Question:
firefox is the only browser not showing this magic gap. i don't really understand why this gap is showing up to be honest, i'm assuming some of you have ran into this and there is a simple solution i don't really understand why this gap is showing up to be honest, i'm assuming some of you have ran into this and there is a simple solution
here is my css menu code here is my css menu code here is my css menu code
'''
#tabs {
font: bold 11px/1.5em Verdana;
float:left;
width:800px;
height:35px;
background:#FFFFFF;
font-size:93%;
line-height:normal;
}
#tabs ul {
margin:0;
padding:7px 10px 0 10px;
list-style:none;
}
#tabs li {
display:inline;
margin:0;
padding:0;
}
#tabs a {
float:left;
background:url("images/tableft14.gif") no-repeat left top;
margin:0;
padding:0 0 0 4px;
text-decoration:none;
}
#tabs a span {
float:left;
display:block;
background:url("images/tabright14.gif") no-repeat right top;
padding:5px 15px 4px 6px;
color:#666;
}
/* Commented Backslash Hack hides rule from IE5-Mac \*/
#tabs a span {float:none;}
/* End IE5-Mac hack */
#tabs a:hover span {
color:#000;
}
#tabs a:hover {
background-position:0% -42px;
}
#tabs a:hover span {
background-position:100% -42px;
}
'''
This is the css code thats below the menu div
'''
#main-lower {
height: 700px;
background-color:white;
}
#specials {
background-color:#F0F0F0;
width: 870px;
height: 100%;
float: left;
border:1px solid #e2e2e2;
-webkit-border-top-left-radius: 10px;
-webkit-border-bottom-left-radius: 10px;
-moz-border-radius-topleft: 10px;
-moz-border-radius-bottomleft: 10px;
border-top-left-radius: 10px;
border-bottom-left-radius: 10px;
}
'''
i don't really understand why this gap is showing up to be honest, i'm assuming some of you have ran into this and there is a simple solution
stright from source code
'''
<div id="tabs">
<ul>
<li><a href='http://' title=''><span>New Deals</span></a></li><li><a href='http://' title=''><span>Liquor</span></a></li><li><a href='http://' title=''><span>Beverages</span></a></li><li><a href='http://' title=''><span>General</span></a></li><li><a href='http://' title=''><span>Fountain Drinks</span></a></li>
</ul>
</div>
'''
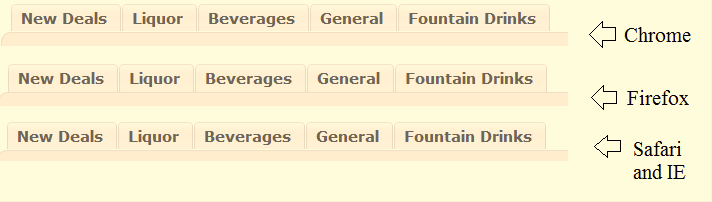
Answer: Changed the padding top to 8px from 7px ->> padding:8px 10px 0 10px;
yea, i was pretty sure my html had nothing to do with it, and it wasn't a spacing problem cause i'm using php to call my li's